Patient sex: M
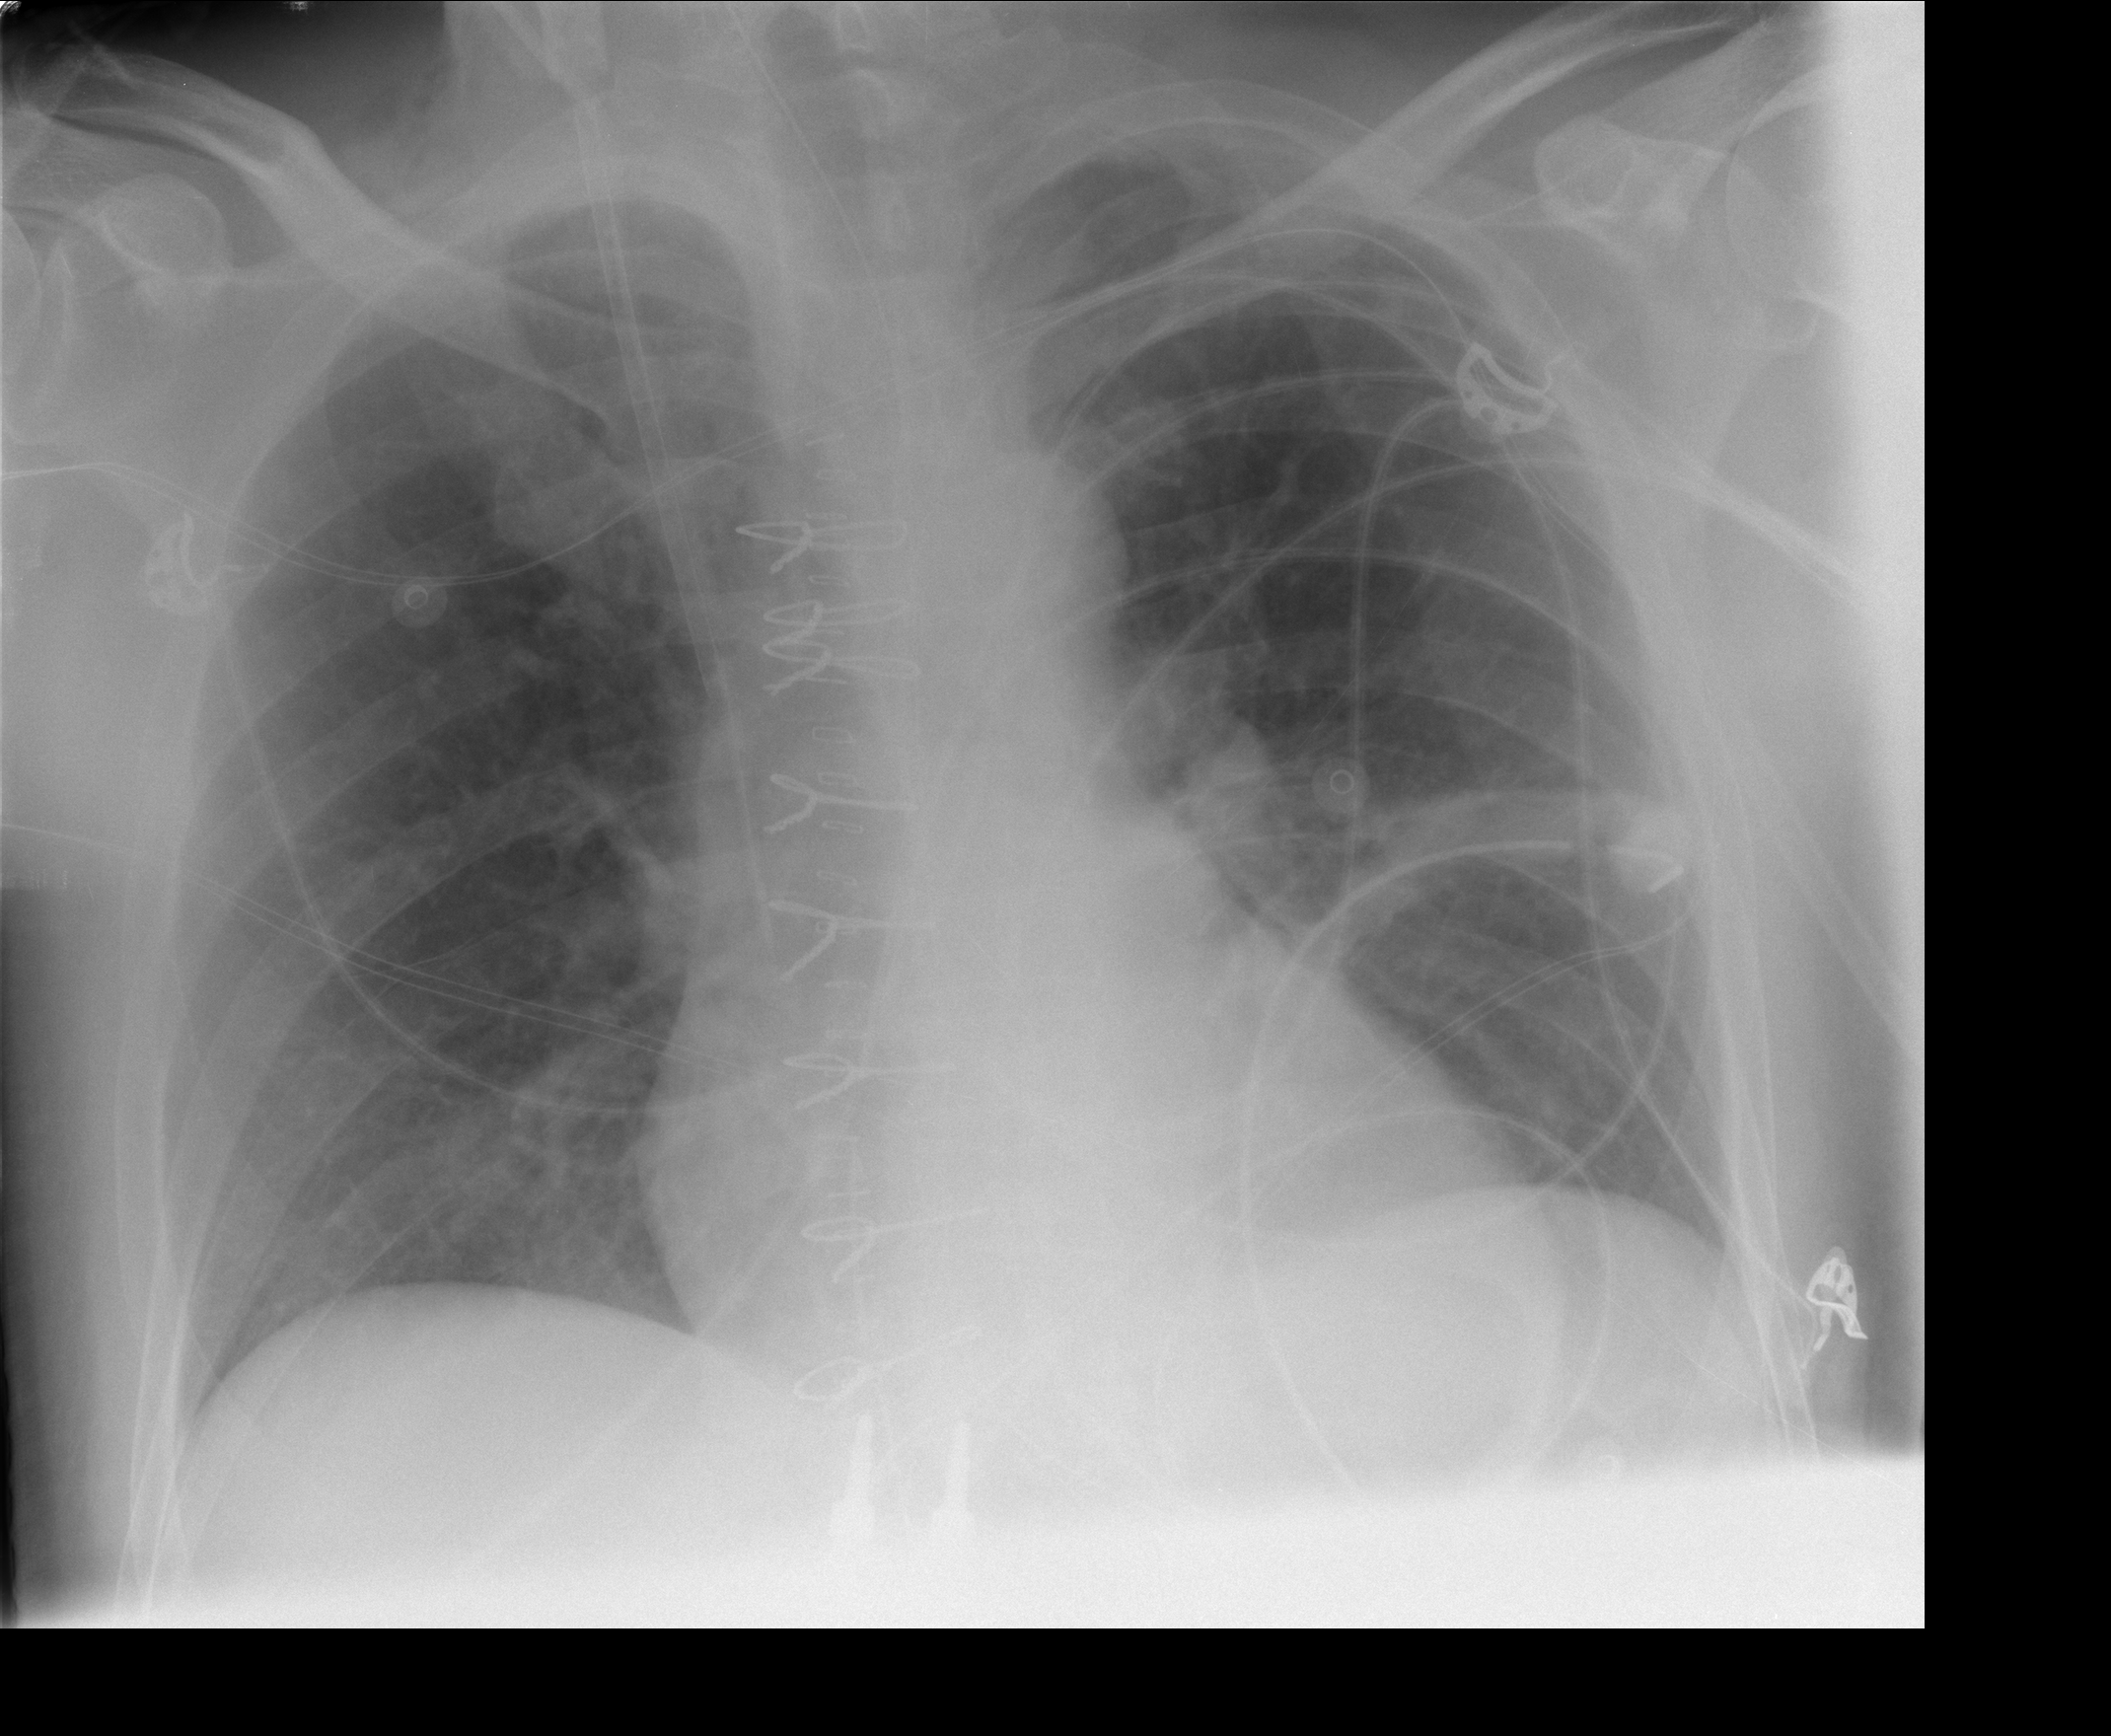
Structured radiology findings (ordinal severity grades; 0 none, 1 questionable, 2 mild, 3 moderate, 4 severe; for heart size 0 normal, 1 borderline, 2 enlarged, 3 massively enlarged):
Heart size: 0
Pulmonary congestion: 0
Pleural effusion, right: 0
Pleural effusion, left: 0
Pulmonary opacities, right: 0
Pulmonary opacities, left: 0
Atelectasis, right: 0
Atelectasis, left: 1